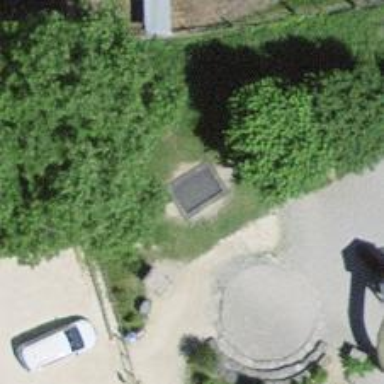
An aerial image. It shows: Playground featuring trampoline.